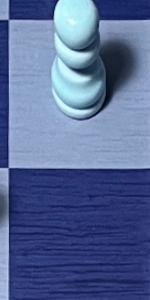
Label: Empty